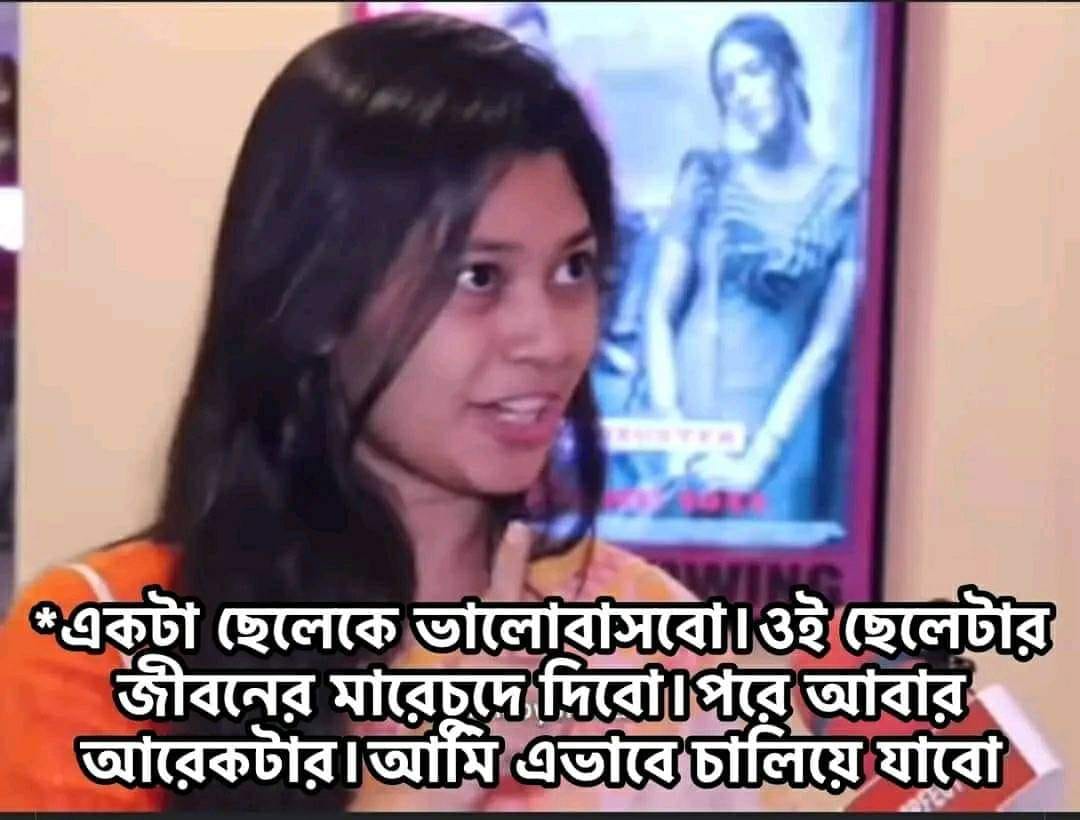
Caption: *একটা ছেলেকে ভালোবাসবো । ওঁই ছেলেটার জীবনের মারেচুদে দিবো । পরে আবার আরেকটার । আমি এভাবে চালিয়ে যাবো
Label: hate